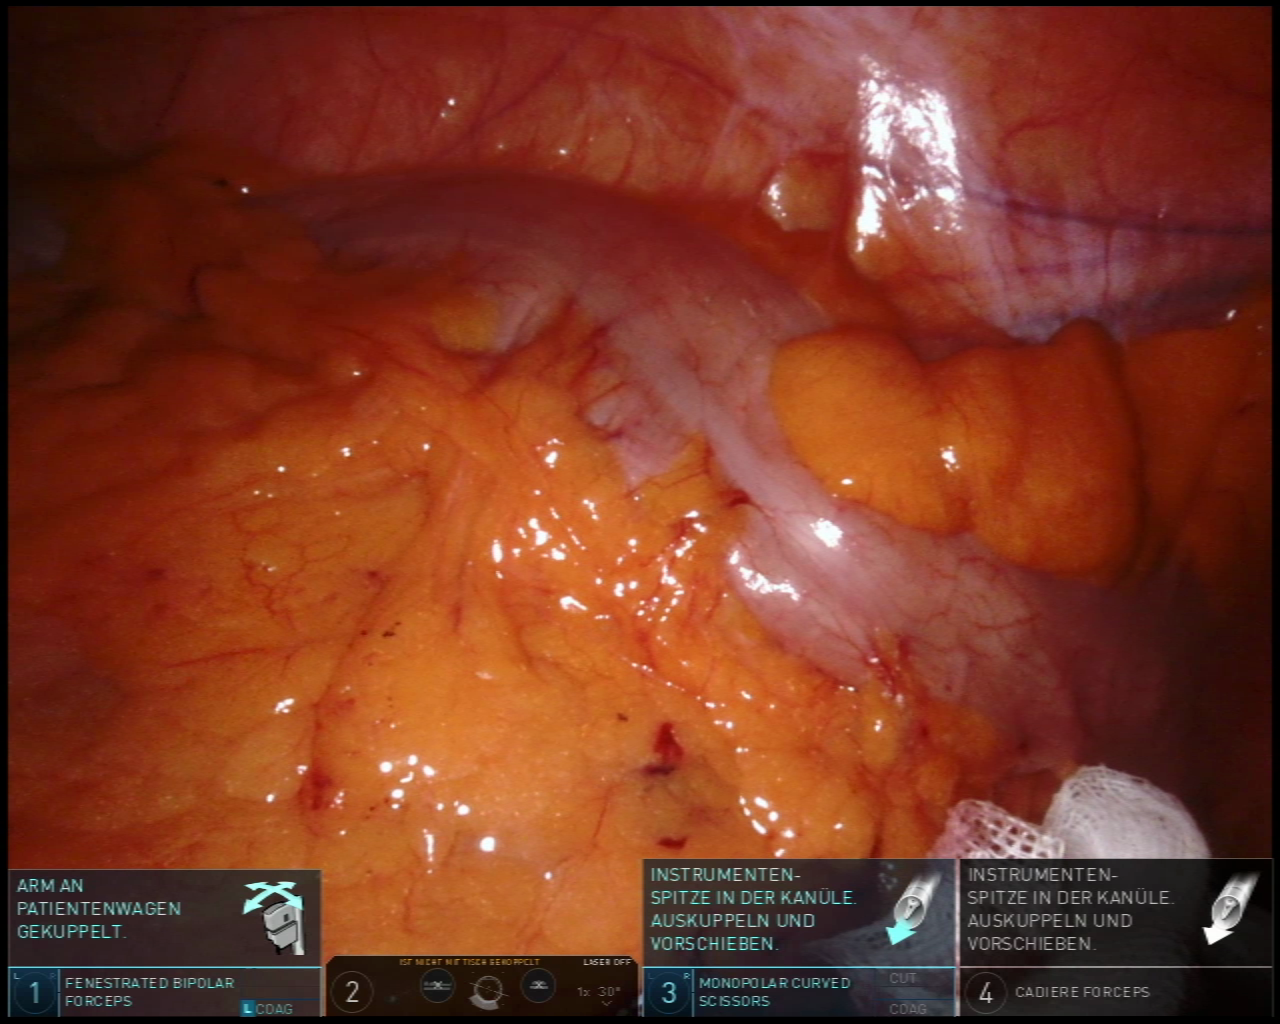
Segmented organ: colon
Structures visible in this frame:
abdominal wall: yes
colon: yes
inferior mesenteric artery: no
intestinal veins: no
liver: no
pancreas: no
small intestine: no
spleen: no
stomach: no
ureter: no
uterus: no
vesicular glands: no